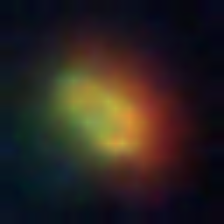
Taxon: NanoPlankton
Group: Other